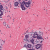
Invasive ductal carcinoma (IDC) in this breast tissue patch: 0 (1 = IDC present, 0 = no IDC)